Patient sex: F
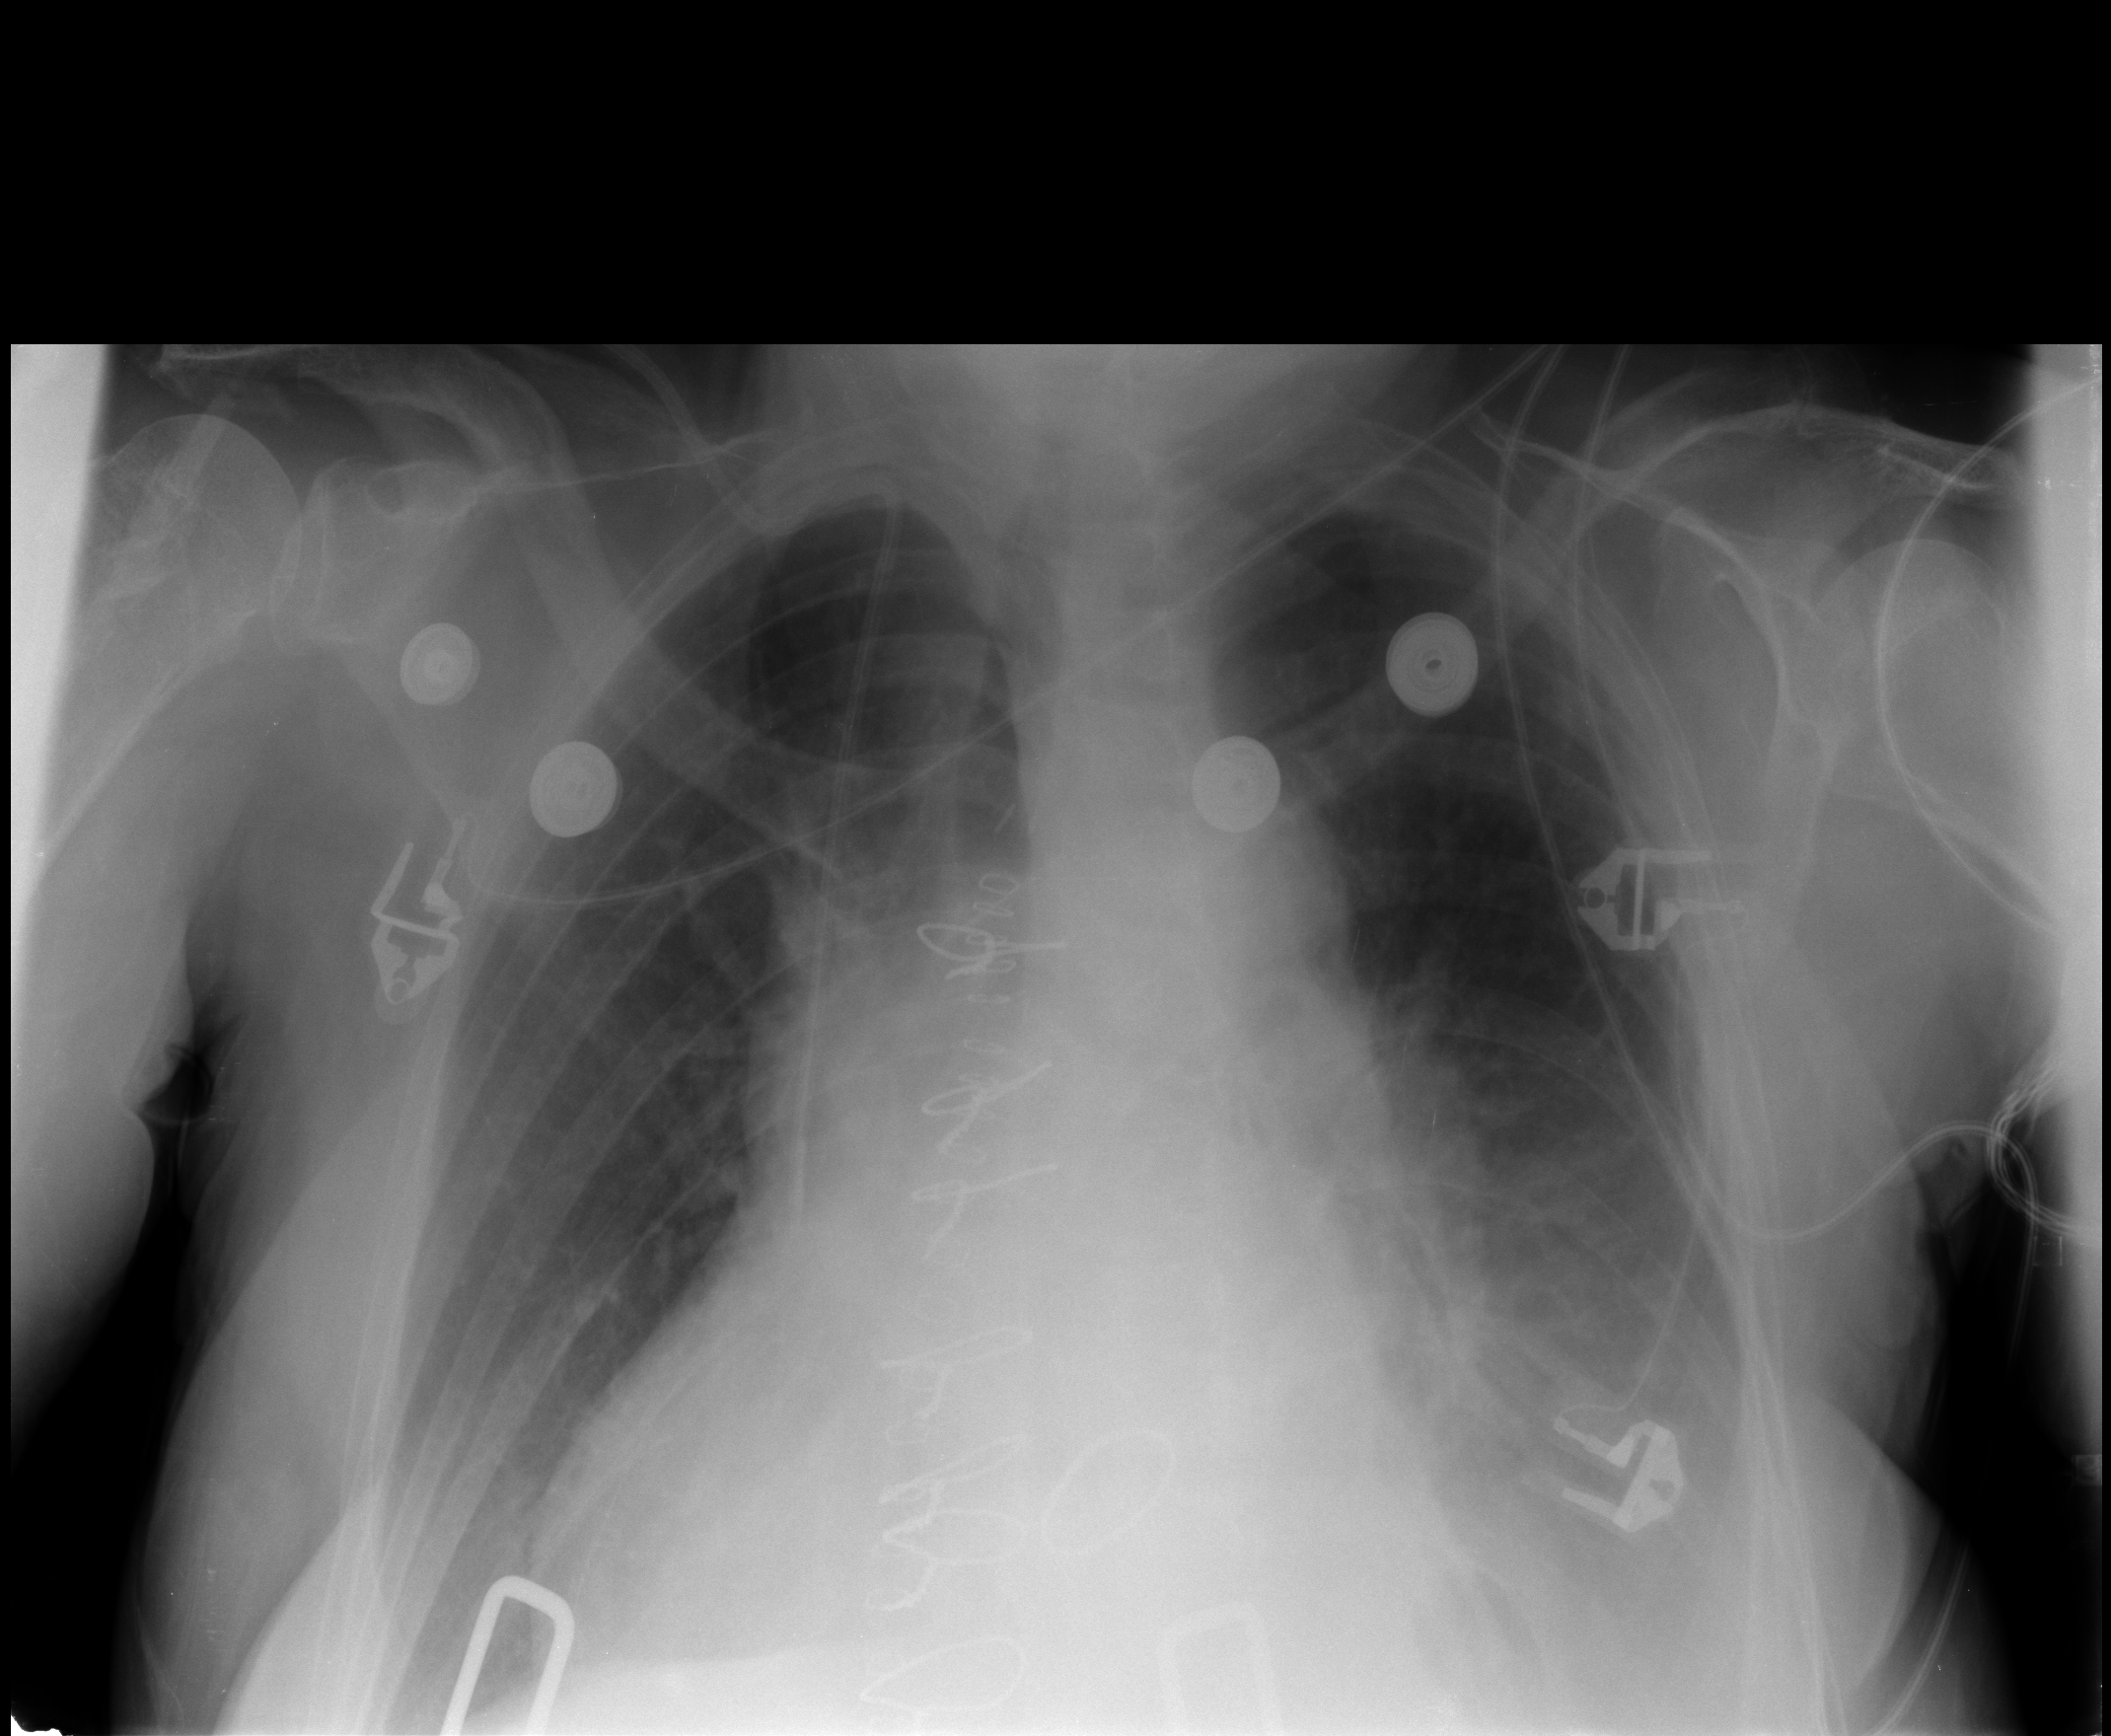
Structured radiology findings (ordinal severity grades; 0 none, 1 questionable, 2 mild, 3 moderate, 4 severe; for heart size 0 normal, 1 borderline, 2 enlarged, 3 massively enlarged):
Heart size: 2
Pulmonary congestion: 1
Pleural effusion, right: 2
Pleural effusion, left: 2
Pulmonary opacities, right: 0
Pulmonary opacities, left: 0
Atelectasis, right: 2
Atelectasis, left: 2